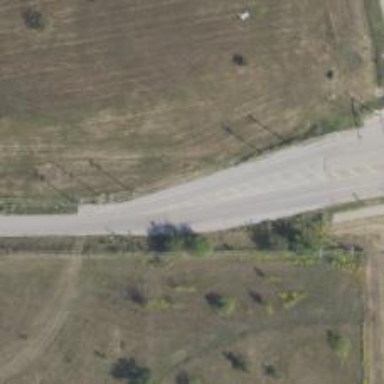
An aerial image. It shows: Secondary road.